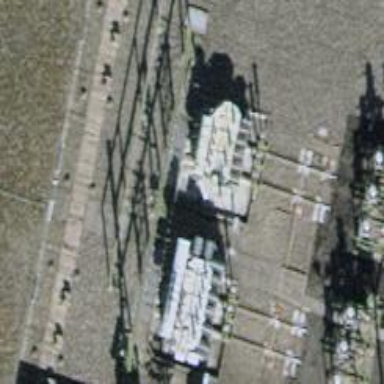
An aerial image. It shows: Outdoor transformer.